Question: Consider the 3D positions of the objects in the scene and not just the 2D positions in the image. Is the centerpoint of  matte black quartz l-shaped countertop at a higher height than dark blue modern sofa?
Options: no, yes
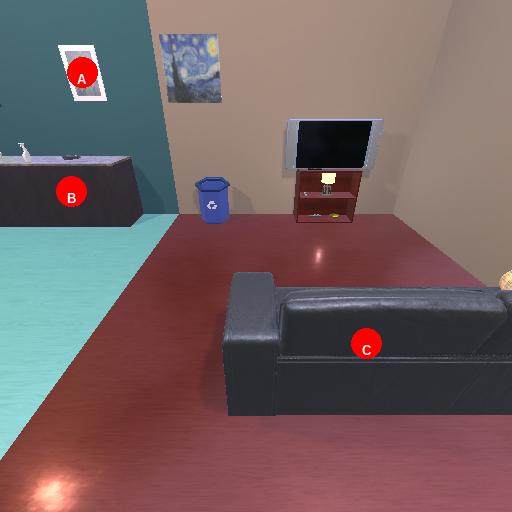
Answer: no